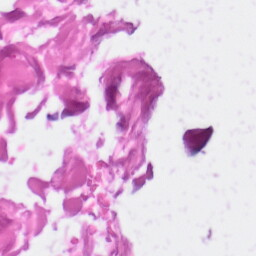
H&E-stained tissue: Skin